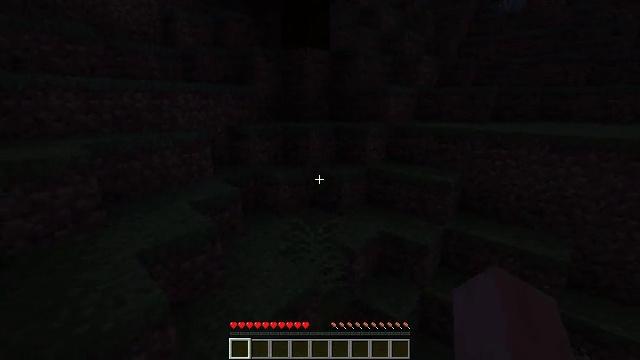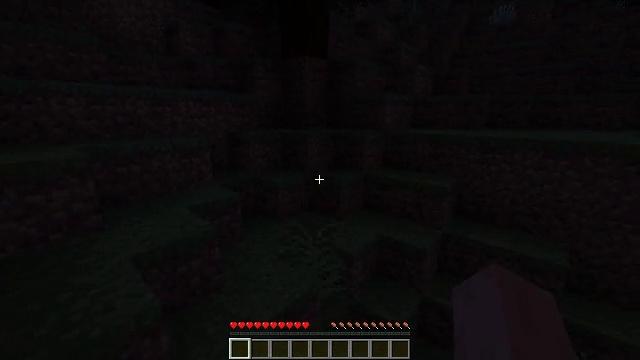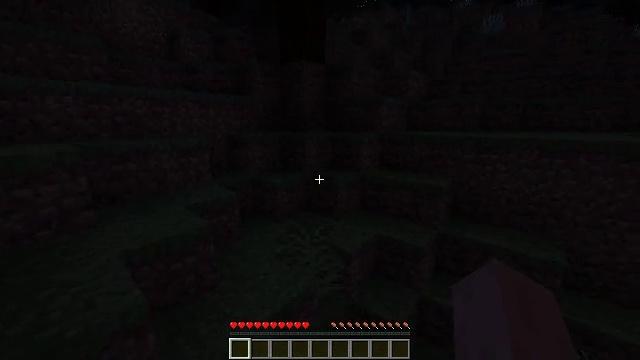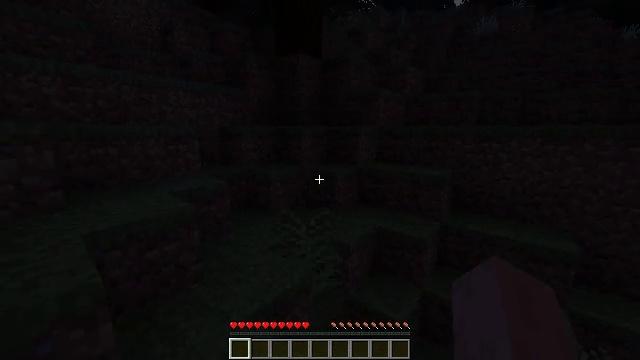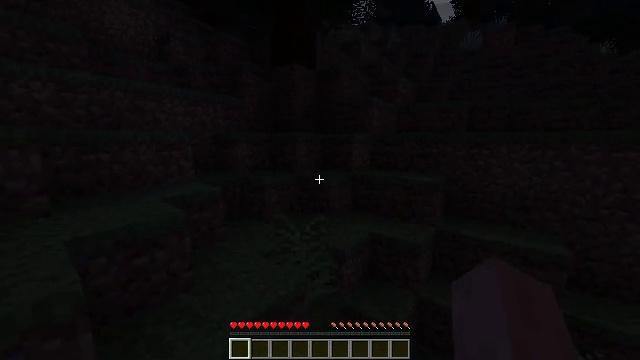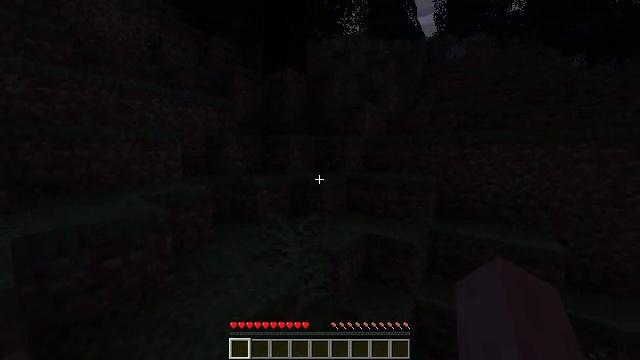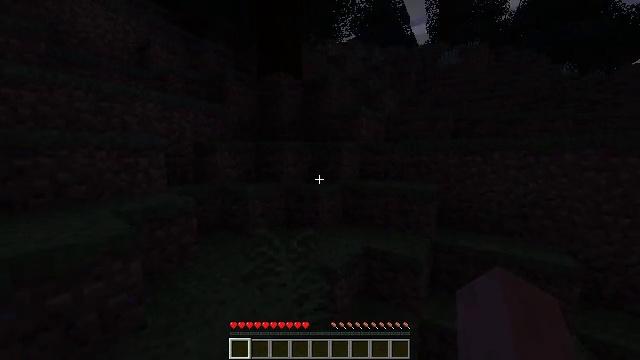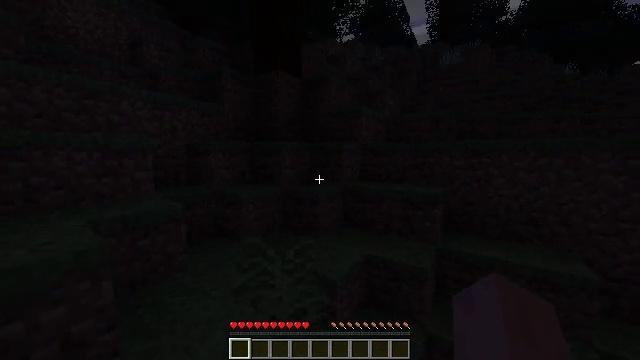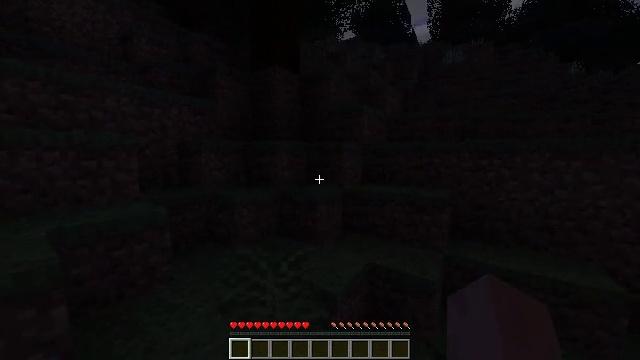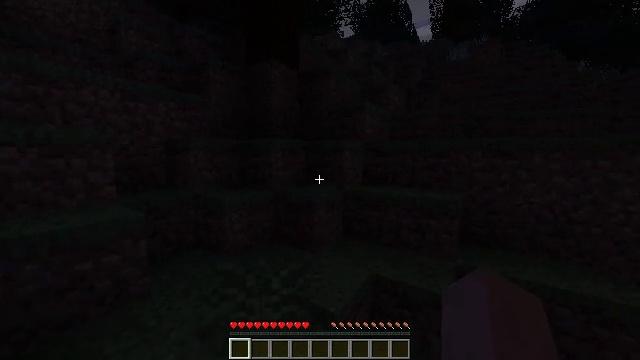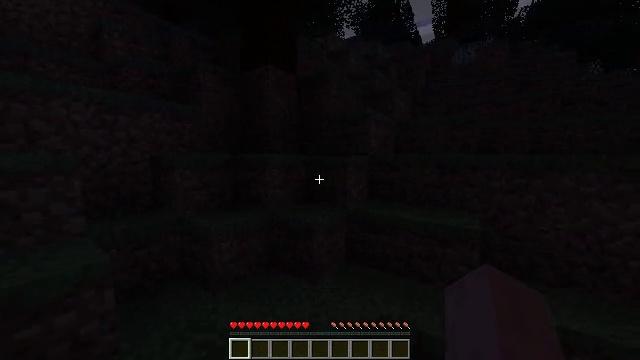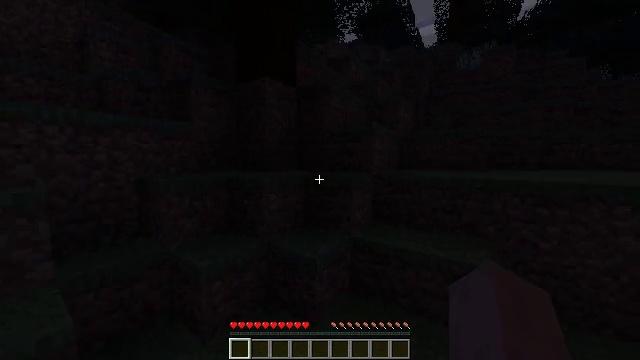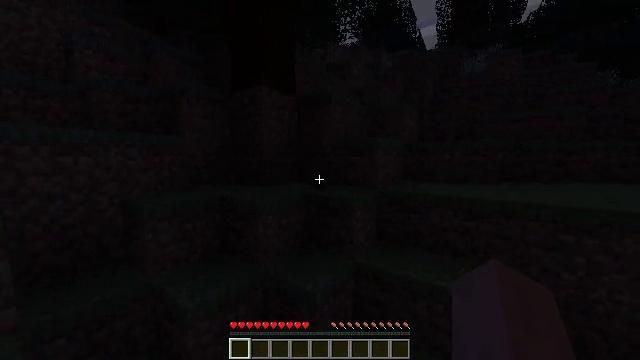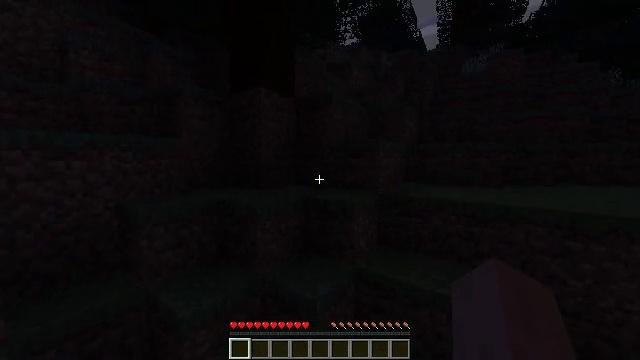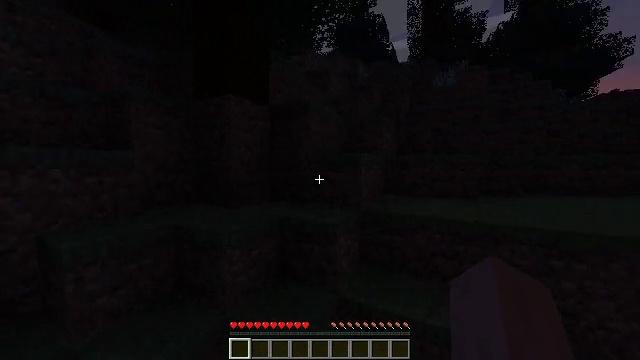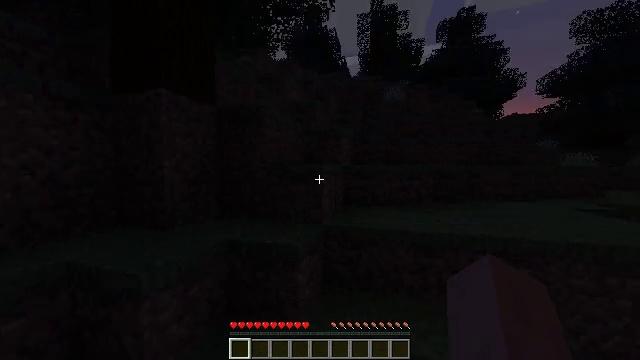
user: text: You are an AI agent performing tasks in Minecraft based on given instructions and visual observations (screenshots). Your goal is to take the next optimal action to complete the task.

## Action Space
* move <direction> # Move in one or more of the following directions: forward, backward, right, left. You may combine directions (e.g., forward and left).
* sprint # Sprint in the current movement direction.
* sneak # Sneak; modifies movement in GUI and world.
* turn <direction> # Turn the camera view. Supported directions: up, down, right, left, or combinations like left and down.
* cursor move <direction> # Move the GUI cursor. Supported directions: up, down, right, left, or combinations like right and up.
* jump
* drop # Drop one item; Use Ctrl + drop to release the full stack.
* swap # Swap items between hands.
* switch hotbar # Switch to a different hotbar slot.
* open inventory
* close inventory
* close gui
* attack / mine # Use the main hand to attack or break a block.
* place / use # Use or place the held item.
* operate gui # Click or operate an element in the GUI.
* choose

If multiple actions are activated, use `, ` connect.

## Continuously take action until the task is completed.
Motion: motion action
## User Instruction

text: Drop an emerald.
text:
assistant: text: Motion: move forward, sprint, turn up
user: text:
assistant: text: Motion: move forward, sprint, turn up
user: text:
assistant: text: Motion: move forward, sprint, turn up
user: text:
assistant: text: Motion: move forward, sprint, turn right and up
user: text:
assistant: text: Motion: move forward, sprint, turn right and up
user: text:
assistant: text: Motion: move forward, sprint, turn right and up
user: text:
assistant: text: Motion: move forward, sprint
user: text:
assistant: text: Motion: move forward, sprint
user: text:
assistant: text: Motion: move forward, sprint
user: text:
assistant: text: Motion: move forward, sprint, jump
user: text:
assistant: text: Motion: move forward, sprint, jump
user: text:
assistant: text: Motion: move forward, sprint, jump
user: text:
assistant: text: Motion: move forward, sprint, jump
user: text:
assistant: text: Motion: move forward, sprint, turn right and up, jump
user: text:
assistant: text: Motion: move forward, sprint, turn right and up, jump
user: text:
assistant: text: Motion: move forward, sprint, turn right, jump
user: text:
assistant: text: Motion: move forward, sprint, turn right, jump
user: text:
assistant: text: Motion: move forward, sprint, turn right, jump
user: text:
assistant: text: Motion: move forward, sprint, turn right, jump
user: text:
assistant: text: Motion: move forward, sprint, turn right, jump
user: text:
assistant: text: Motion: move forward, sprint, jump
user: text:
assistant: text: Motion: move forward, sprint, jump
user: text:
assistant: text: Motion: move forward and move right, sprint, jump
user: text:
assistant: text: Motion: move forward and move right, sprint, jump
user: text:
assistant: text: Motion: move forward and move right, sprint, jump
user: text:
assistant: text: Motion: move forward and move right, sprint, jump
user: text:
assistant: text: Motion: move forward and move right, sprint, turn right, jump
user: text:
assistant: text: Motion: move forward, sprint, turn right, jump
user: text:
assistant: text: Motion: move forward, sprint, jump
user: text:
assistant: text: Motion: move forward, sprint, jump